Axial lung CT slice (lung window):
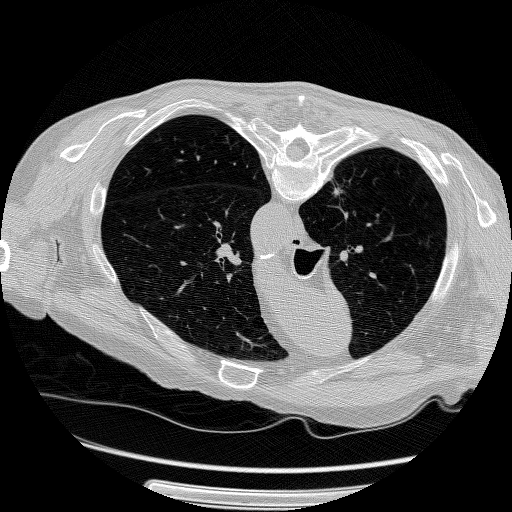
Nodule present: no